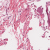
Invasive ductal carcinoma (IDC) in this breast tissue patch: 0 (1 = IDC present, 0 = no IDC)